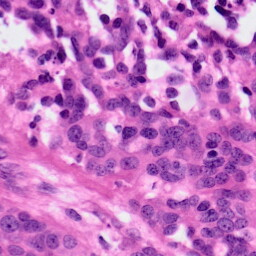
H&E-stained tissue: Ovarian